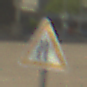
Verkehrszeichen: EinseitigVerengteFahrbahnLinks
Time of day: MorningAfternoon
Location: Outdoor (Suburban)
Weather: Clear
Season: NotSpecified
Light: Natural